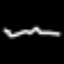
Label: squiggle